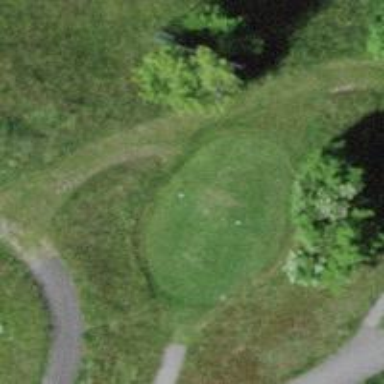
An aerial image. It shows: Golf tee.